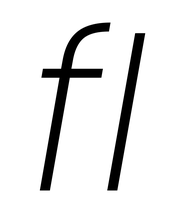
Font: Poppins-ExtraLightItalic